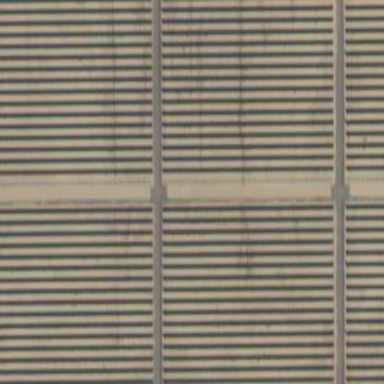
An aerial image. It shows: Solar power generator utilizing photovoltaic panels.